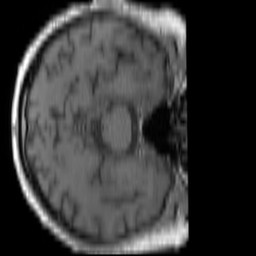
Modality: T1w
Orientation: axial
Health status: ill
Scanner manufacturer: siemens
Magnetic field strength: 3 T
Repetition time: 0.4 s
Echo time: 0.00246 s